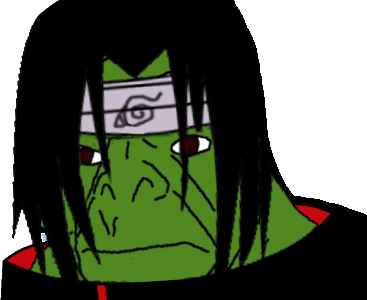
Label: 5_Craig